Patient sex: F
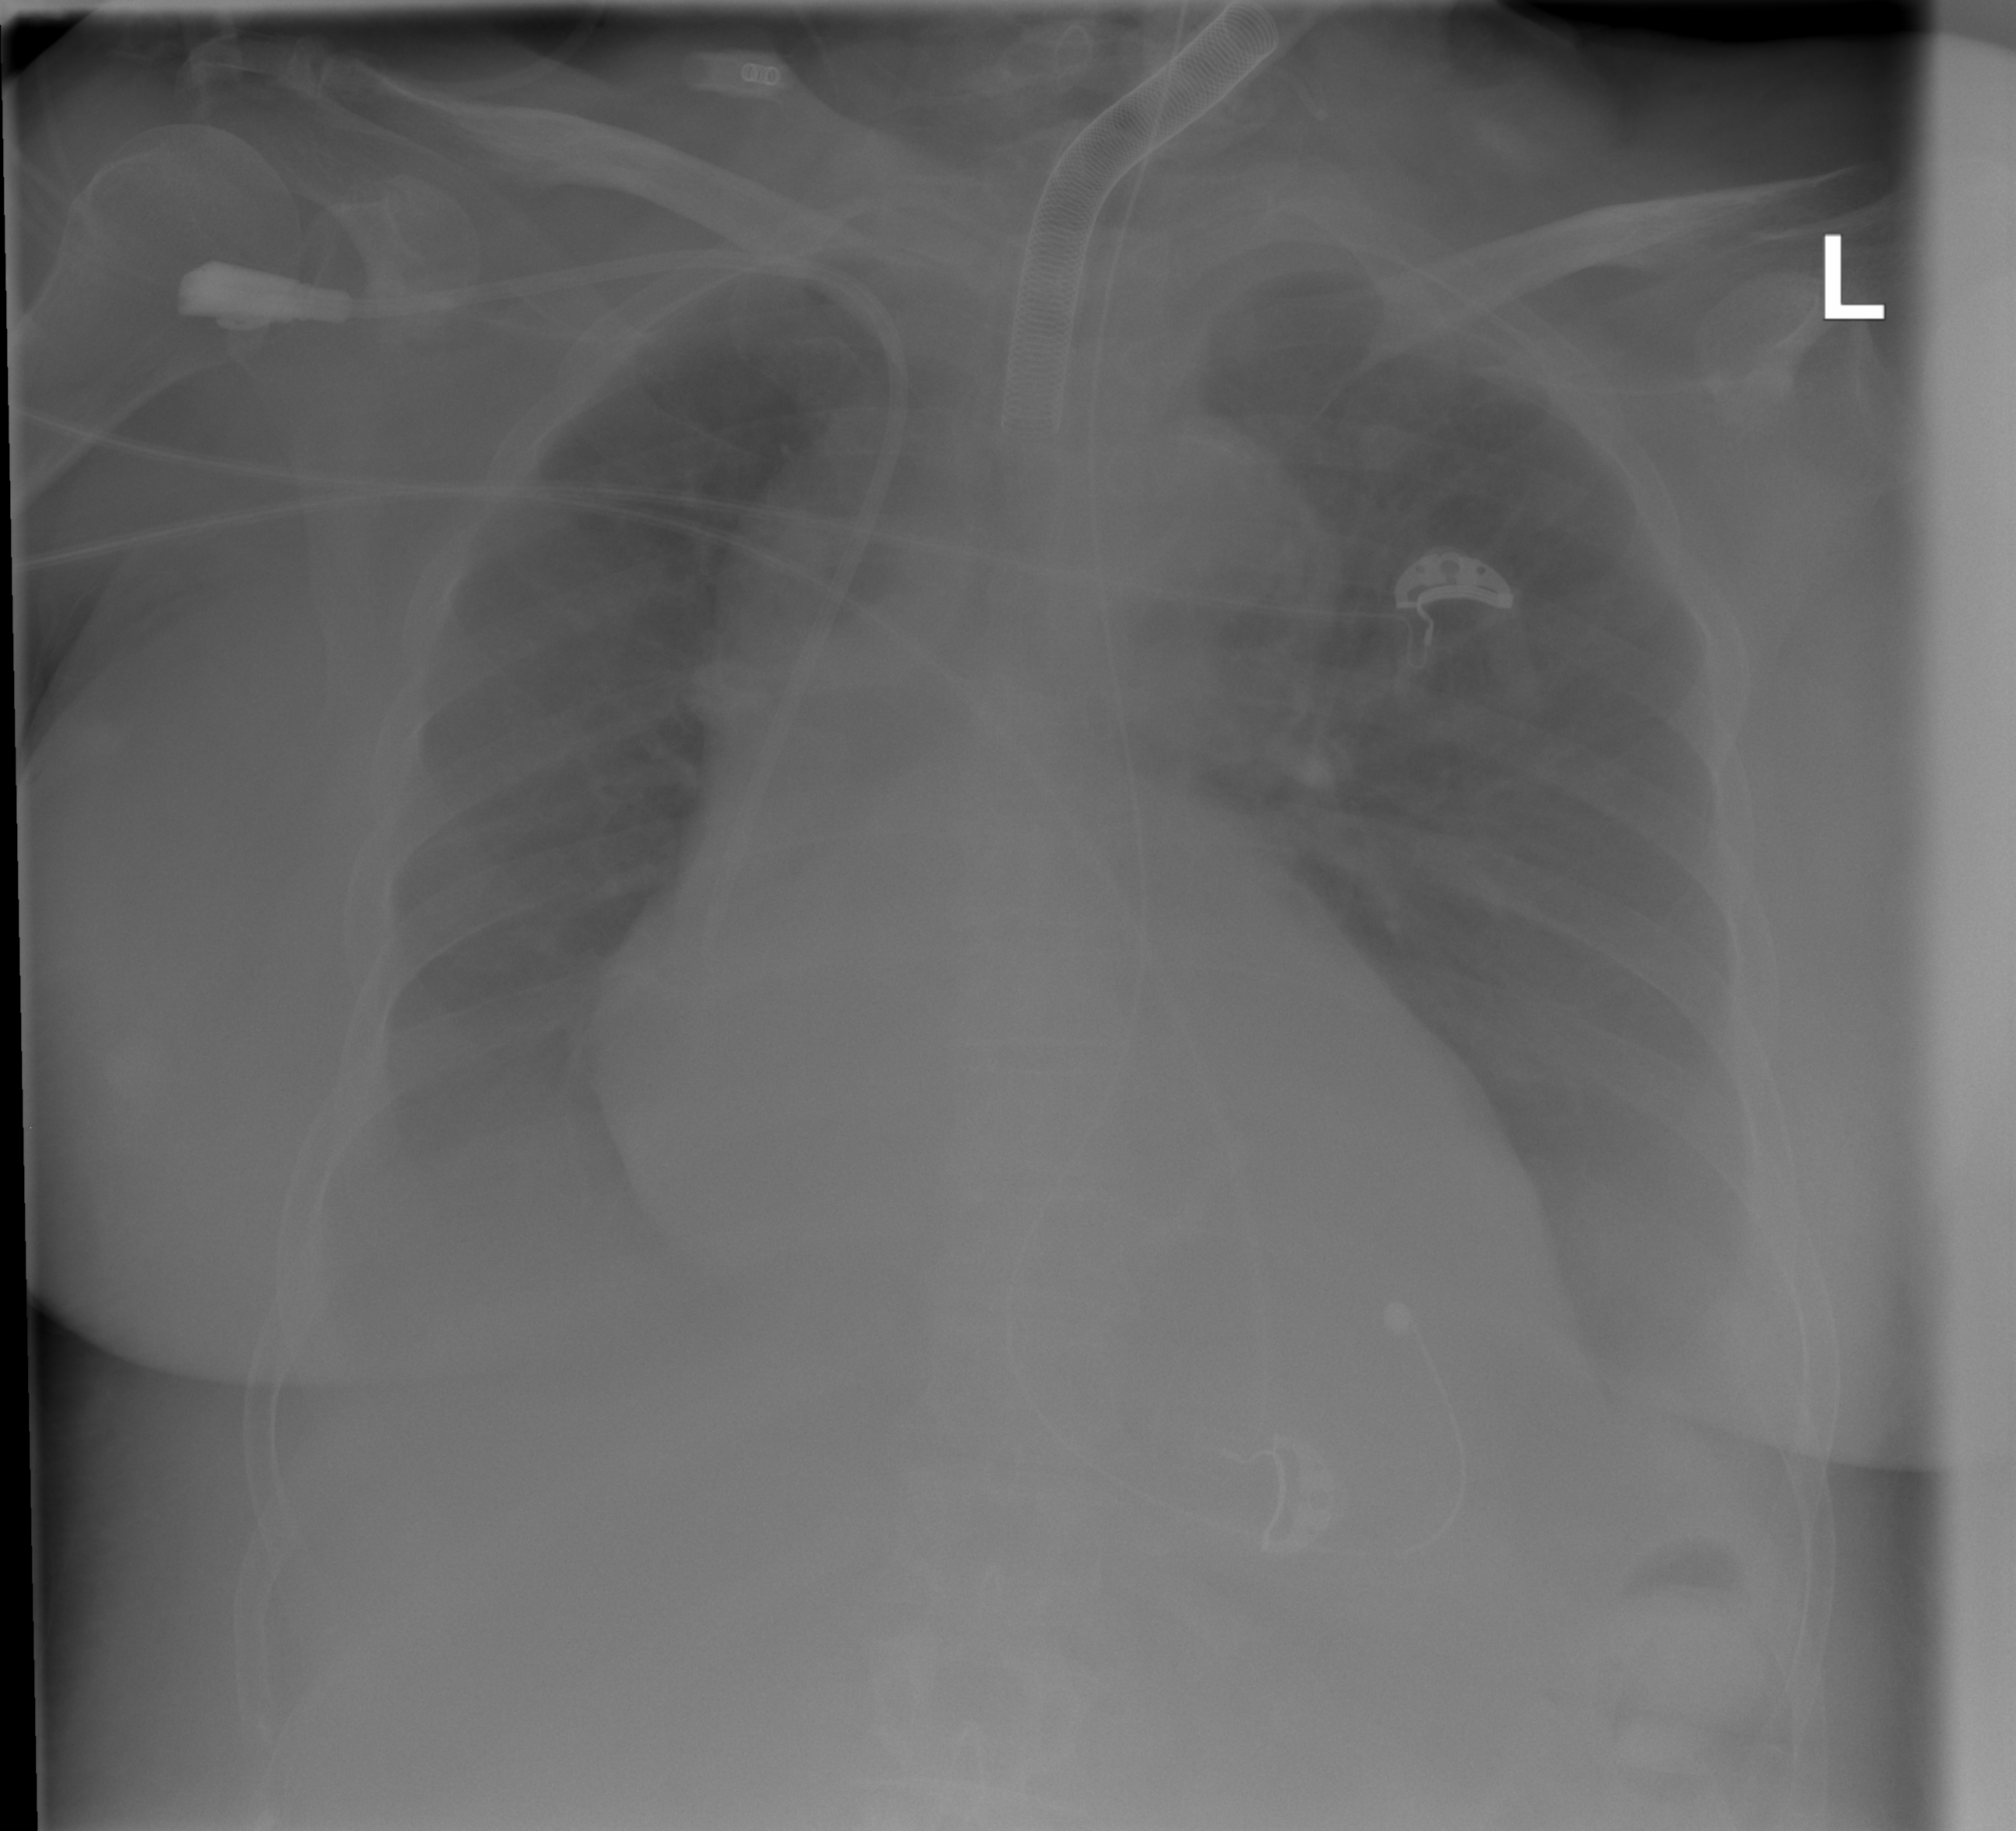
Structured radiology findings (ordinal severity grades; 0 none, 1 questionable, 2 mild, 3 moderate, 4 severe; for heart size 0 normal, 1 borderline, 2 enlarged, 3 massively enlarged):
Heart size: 2
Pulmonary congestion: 0
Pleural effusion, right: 2
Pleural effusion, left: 2
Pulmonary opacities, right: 0
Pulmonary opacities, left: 0
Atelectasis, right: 2
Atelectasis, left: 2